Interaction volume radius: 5 \u00c5
Interaction volume height: 15 \u00c5
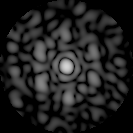
Disorder parameter: 0.7643